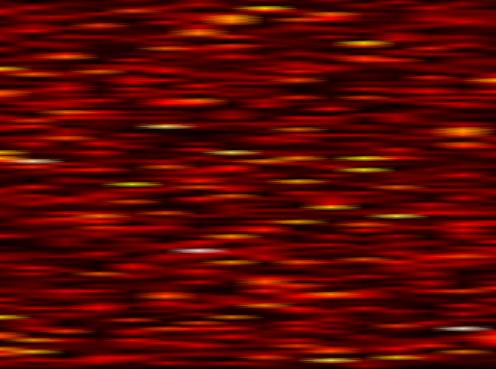
Label: FBMC